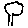
Label: tree